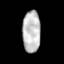
Tissue: skin
Cell type: Epithelial cells
Senescence score: 0.7455
Nuclear area (px): 731
Mean DAPI intensity: 191.28